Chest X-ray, AP view. Patient: 61 years old, sex M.
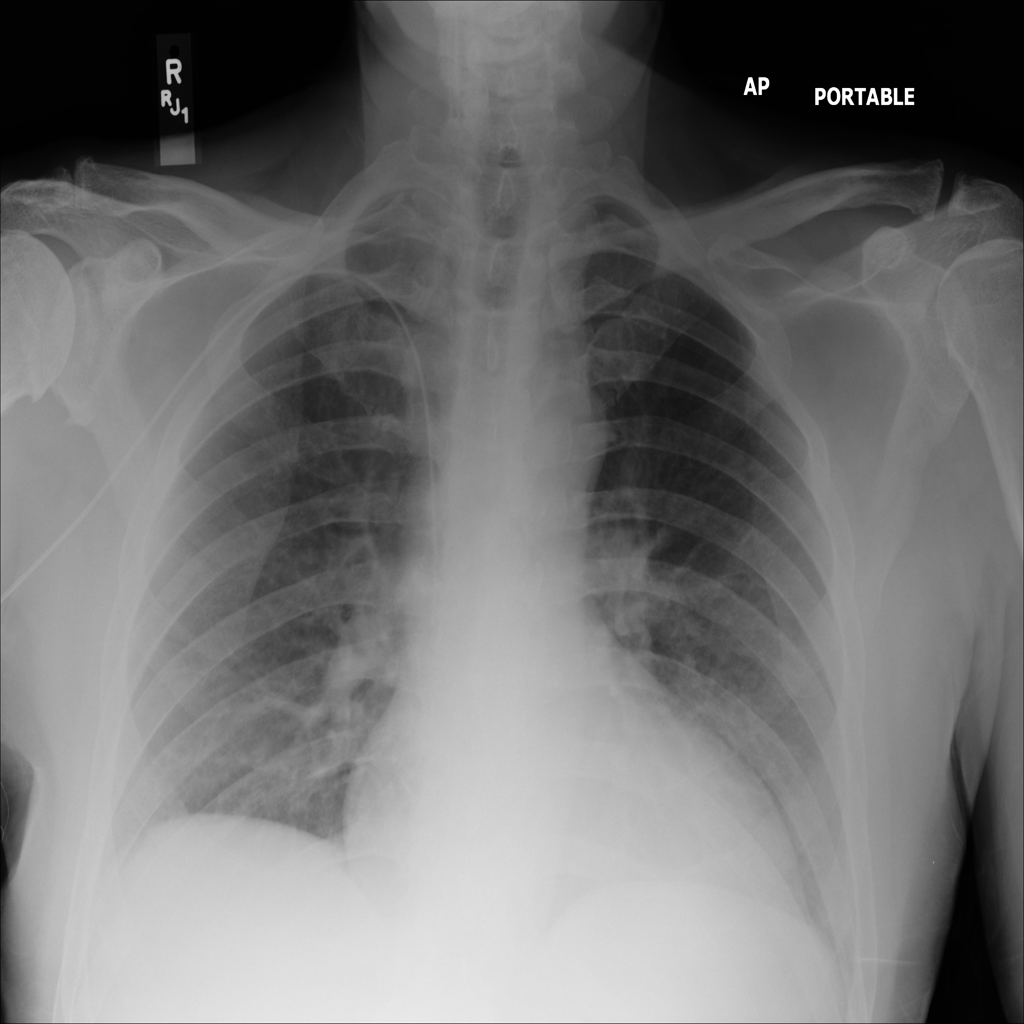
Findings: No Finding